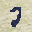
Label: 2